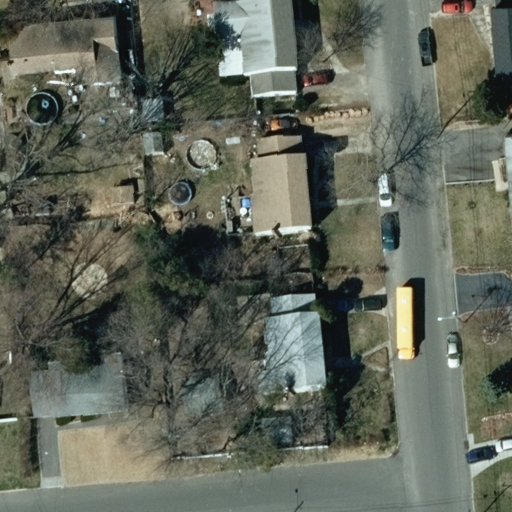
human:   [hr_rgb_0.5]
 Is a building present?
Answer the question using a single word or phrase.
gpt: yes

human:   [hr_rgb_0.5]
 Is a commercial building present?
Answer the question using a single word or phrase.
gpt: no

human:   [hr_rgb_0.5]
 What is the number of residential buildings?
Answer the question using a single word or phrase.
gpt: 7

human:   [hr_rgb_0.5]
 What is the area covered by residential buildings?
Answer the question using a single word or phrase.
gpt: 1102m2

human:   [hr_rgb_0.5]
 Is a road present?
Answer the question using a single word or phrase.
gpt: yes

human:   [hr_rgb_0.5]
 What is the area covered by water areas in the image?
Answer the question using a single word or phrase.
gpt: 0m2

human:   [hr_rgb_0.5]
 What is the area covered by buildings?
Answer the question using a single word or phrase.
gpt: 1154m2

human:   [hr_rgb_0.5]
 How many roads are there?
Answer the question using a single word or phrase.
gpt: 3

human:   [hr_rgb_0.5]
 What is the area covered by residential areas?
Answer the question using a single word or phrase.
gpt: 10621m2

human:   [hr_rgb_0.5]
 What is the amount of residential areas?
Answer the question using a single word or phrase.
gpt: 1

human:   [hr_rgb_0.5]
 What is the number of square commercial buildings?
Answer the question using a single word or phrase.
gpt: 0

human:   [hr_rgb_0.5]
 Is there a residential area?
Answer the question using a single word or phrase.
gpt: yes

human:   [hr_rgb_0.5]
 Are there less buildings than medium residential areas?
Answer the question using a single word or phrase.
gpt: no

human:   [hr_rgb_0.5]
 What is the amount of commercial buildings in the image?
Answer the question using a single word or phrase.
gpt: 0

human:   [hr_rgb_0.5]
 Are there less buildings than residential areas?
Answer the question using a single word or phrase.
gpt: no

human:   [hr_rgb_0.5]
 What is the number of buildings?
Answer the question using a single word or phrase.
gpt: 8

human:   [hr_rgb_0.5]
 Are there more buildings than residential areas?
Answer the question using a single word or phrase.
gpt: yes

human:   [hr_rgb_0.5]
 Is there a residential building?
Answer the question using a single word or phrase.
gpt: yes

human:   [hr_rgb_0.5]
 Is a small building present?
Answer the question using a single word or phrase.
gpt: yes

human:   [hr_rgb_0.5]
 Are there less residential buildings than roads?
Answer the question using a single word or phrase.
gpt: no

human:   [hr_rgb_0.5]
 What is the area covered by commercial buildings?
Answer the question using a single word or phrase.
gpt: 0m2

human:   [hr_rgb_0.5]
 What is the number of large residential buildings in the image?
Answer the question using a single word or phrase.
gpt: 0

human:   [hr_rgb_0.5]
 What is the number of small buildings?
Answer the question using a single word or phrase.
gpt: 4

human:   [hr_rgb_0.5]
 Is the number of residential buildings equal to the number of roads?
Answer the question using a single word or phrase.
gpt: no

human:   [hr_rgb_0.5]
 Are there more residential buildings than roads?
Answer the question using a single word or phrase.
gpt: yes

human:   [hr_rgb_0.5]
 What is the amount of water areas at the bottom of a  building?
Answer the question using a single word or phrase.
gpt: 0

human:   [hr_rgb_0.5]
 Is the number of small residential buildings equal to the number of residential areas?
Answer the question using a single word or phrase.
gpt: no

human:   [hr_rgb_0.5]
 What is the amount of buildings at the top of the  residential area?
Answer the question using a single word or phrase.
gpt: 0

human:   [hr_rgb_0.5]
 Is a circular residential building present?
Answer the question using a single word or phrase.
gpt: no

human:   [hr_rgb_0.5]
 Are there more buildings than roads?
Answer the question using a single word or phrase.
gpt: yes

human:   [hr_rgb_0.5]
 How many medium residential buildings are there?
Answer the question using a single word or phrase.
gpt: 4

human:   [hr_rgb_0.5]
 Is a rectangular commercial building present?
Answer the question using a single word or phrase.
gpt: no

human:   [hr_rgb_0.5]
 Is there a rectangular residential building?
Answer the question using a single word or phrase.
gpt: yes

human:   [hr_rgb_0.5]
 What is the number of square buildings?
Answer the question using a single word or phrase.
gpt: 0

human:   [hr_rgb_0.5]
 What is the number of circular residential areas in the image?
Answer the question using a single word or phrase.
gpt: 0

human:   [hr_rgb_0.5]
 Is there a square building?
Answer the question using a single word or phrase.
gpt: no

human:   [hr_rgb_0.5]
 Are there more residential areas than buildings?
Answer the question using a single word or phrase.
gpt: no

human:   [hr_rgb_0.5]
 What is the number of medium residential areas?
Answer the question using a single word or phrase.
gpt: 0

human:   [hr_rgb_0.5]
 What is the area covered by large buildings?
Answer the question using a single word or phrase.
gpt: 0m2

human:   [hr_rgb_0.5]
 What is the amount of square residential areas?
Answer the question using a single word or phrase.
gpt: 0

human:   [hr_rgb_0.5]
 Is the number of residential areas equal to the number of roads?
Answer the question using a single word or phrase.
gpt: no

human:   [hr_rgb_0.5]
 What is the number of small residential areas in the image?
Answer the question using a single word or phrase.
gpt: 0

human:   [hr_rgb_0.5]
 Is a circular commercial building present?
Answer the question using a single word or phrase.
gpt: no

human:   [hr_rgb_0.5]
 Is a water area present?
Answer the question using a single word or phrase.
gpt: no

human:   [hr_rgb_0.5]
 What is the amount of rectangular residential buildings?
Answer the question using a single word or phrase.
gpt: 4

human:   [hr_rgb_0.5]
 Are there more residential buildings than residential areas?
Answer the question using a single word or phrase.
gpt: yes

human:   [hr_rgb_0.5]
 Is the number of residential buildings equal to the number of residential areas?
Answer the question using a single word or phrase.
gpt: no

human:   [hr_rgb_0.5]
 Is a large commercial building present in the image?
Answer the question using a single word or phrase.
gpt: no

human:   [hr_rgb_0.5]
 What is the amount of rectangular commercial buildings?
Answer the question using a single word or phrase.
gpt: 0

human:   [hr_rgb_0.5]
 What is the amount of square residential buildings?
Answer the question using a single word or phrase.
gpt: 0

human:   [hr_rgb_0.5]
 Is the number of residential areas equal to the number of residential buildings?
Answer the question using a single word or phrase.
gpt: no

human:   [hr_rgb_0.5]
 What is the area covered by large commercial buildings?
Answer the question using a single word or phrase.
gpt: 0m2

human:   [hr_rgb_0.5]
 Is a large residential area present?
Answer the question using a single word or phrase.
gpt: yes

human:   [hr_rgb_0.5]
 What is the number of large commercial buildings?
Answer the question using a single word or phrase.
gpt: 0

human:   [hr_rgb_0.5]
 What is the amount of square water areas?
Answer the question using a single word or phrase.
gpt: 0

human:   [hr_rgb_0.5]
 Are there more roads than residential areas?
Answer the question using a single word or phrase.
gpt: yes

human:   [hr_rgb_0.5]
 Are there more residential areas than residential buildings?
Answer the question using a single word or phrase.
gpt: no

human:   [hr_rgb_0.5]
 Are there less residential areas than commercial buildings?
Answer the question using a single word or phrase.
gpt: no

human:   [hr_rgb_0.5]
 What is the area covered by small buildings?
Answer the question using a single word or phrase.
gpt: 139m2

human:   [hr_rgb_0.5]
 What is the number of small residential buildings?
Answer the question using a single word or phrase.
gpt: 3

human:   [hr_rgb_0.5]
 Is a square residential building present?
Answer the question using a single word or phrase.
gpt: no

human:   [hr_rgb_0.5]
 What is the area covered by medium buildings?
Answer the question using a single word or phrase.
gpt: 1015m2

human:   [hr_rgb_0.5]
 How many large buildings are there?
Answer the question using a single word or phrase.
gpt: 0

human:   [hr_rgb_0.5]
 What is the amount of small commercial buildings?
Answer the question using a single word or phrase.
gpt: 0